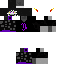
A male skeleton skin with dark skin, wearing brown helmet dressed in a black armor chest and black pants, featuring a closed mouth.